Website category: sports
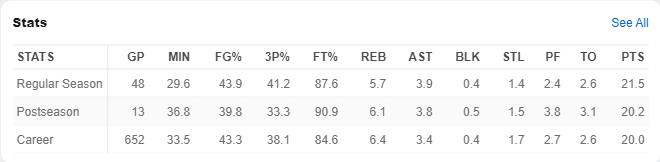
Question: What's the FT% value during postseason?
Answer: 90.9

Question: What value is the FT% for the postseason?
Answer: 90.9

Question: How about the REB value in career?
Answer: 6.4

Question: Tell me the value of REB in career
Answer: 6.4

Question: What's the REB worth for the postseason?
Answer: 6.1

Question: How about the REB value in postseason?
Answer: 6.1

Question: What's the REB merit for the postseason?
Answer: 6.1

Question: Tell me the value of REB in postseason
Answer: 6.1

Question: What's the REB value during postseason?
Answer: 6.1

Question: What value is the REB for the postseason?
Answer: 6.1

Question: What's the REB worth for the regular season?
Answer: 5.7

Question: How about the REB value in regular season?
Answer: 5.7

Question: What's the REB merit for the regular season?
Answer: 5.7

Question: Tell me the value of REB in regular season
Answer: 5.7

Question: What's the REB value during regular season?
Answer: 5.7

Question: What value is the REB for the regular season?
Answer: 5.7

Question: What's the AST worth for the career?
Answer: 3.4

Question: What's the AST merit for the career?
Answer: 3.4

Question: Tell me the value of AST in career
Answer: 3.4

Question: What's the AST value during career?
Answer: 3.4

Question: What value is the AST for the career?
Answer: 3.4

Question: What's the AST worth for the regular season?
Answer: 3.9

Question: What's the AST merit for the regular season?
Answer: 3.9

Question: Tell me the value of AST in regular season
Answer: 3.9

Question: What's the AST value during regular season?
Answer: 3.9

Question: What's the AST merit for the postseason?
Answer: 3.8

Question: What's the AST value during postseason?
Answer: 3.8

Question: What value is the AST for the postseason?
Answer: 3.8

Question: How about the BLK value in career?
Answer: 0.4

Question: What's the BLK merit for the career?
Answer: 0.4

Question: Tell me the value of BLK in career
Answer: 0.4

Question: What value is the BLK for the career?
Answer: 0.4

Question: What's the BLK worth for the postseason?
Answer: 0.5

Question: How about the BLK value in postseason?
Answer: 0.5

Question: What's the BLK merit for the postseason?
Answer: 0.5

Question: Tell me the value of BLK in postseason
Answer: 0.5

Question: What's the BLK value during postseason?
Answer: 0.5

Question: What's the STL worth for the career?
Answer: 1.7

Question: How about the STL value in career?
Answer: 1.7

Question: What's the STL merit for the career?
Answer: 1.7

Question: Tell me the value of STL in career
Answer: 1.7

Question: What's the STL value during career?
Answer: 1.7

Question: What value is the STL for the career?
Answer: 1.7

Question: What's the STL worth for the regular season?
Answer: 1.4

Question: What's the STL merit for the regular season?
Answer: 1.4

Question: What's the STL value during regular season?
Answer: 1.4

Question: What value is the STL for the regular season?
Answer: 1.4

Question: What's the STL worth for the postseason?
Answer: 1.5

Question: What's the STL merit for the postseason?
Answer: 1.5

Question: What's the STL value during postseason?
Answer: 1.5

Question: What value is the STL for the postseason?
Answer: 1.5

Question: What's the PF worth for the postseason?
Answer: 3.8

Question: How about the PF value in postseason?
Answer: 3.8

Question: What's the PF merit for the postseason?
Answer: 3.8

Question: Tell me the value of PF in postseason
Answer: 3.8

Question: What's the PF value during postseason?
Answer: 3.8

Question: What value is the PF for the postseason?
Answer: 3.8

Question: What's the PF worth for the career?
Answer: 2.7

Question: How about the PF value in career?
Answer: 2.7

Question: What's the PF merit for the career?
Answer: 2.7

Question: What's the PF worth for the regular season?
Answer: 2.4

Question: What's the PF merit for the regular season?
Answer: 2.4

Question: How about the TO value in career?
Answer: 2.6

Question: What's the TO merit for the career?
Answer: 2.6